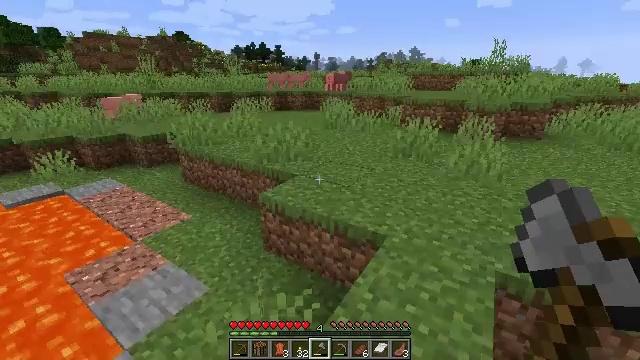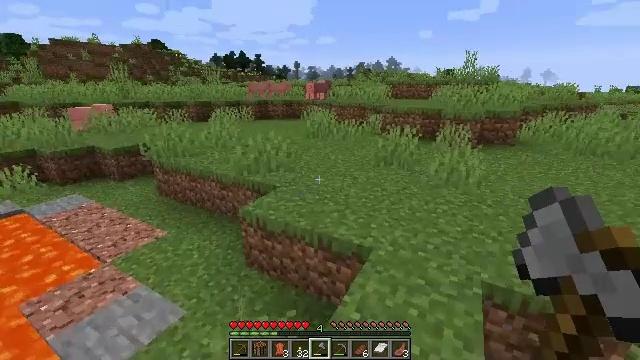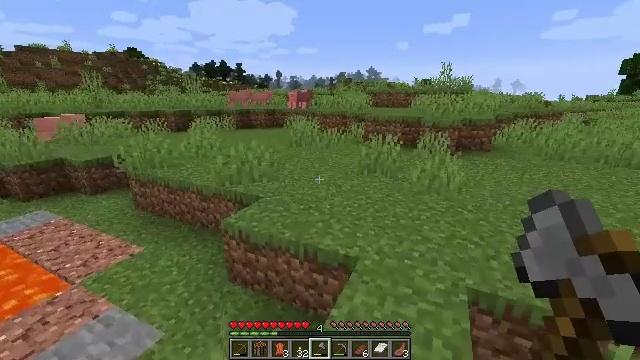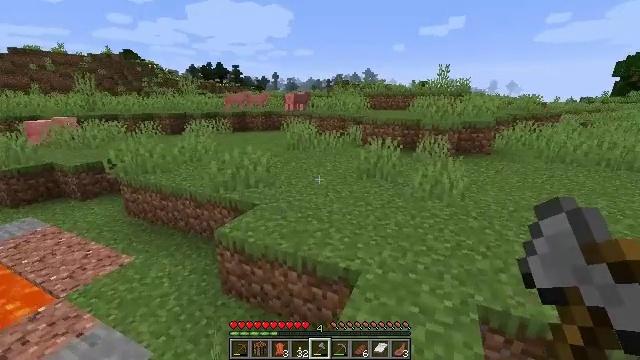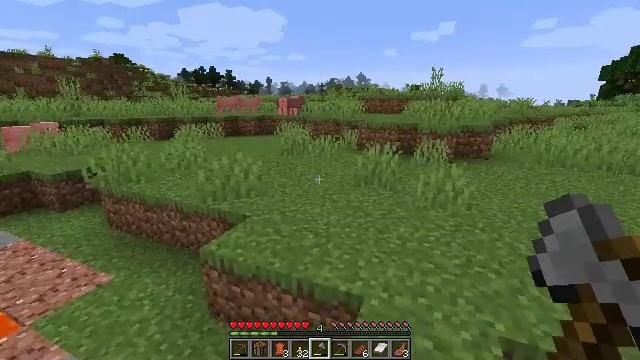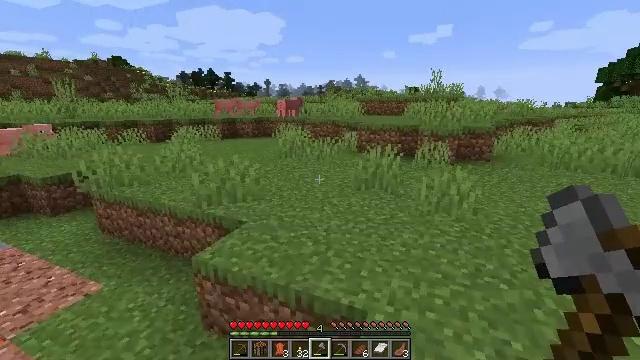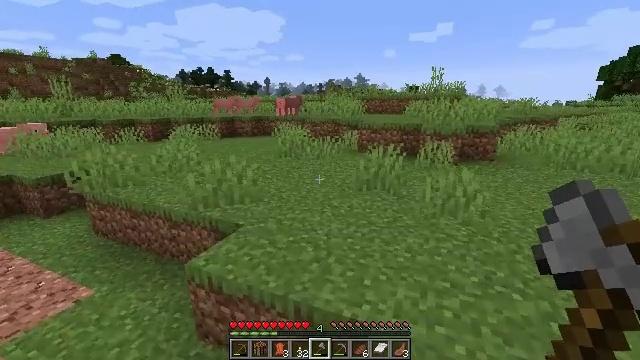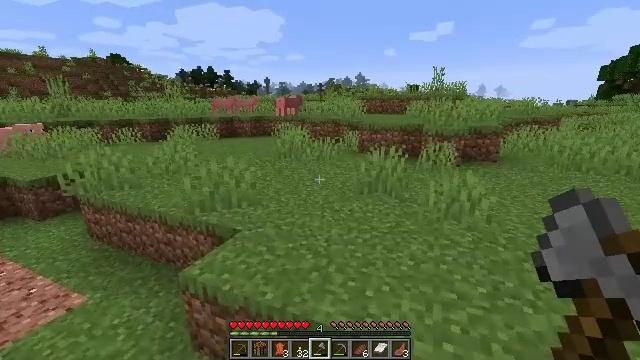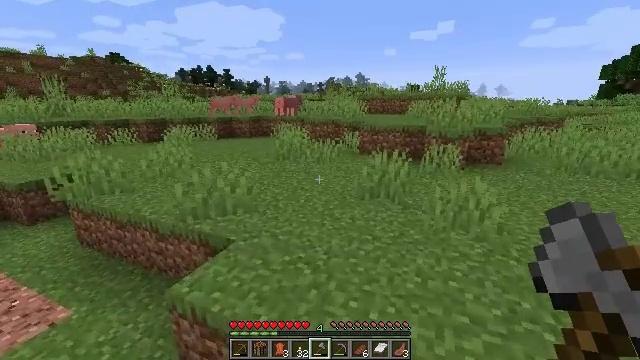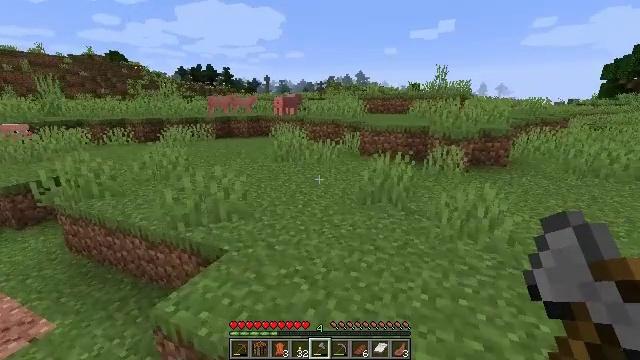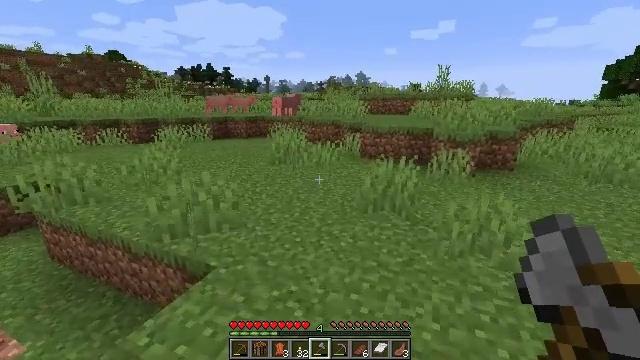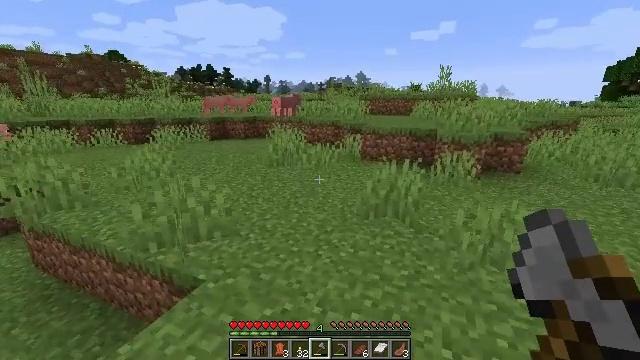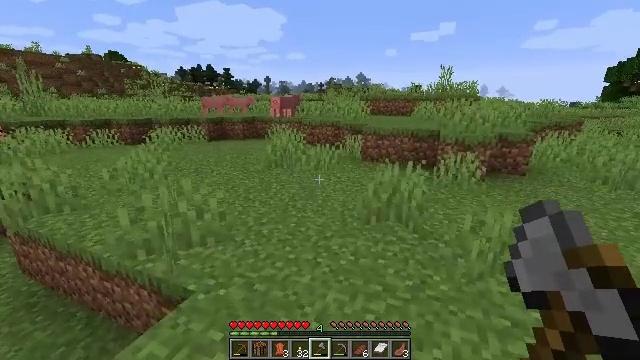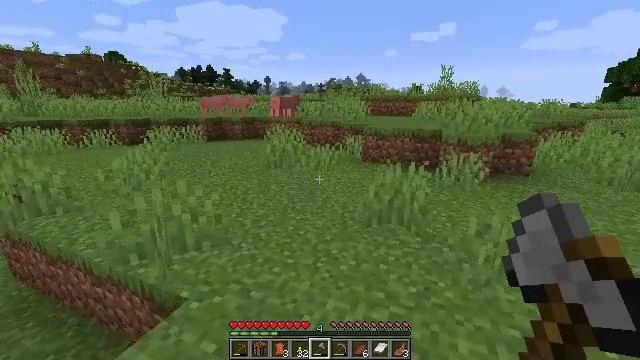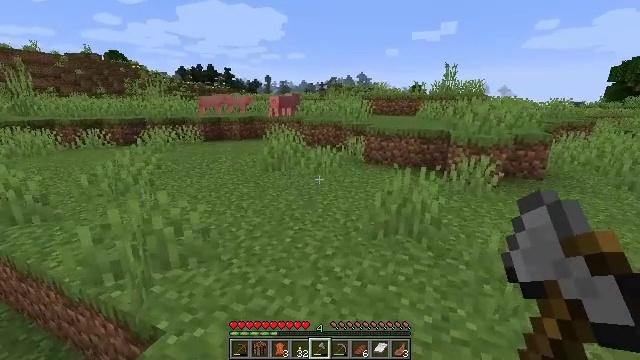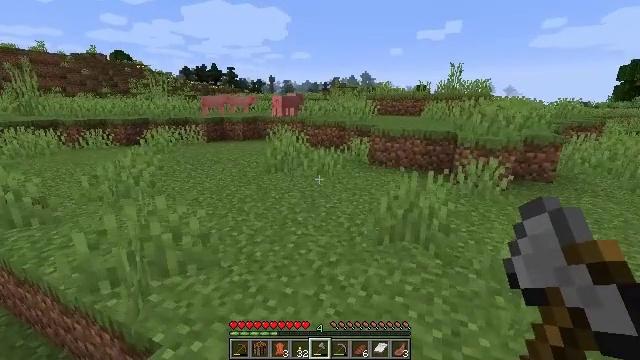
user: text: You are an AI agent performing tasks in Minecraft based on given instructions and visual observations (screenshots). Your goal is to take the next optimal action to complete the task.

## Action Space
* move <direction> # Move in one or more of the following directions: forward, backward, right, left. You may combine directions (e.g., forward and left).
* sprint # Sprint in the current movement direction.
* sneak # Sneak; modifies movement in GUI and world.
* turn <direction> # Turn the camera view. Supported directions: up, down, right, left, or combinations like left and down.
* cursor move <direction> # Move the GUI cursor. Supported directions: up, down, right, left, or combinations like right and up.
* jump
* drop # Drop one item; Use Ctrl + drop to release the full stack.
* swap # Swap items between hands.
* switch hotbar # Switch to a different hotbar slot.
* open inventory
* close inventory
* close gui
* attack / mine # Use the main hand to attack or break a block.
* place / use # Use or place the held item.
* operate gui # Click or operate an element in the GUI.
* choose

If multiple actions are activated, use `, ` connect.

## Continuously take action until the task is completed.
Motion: motion action
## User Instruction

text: Collect dirt by holding left button.
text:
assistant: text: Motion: move forward, turn right and up
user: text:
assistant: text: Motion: move forward, turn right and up
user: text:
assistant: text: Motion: move forward
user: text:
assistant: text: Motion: move forward, turn right
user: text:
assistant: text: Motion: move forward
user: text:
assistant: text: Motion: move forward
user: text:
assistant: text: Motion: move forward
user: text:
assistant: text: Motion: move forward
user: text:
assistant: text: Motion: move forward
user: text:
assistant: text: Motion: move forward
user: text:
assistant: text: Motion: move forward
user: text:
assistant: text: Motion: move forward
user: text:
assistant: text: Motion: move forward
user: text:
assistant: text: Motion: move forward
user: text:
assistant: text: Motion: move forward
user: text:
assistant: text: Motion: move forward
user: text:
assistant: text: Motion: move forward
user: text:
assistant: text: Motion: move forward, sprint
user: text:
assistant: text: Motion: move forward, sprint
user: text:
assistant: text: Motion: move forward, sprint
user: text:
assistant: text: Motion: move forward, sprint
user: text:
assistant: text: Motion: move forward, sprint
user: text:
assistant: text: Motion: move forward, sprint, turn left
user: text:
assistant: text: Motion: move forward, sprint, turn left
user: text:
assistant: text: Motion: move forward, sprint, turn left
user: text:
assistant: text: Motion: move forward, sprint, turn left
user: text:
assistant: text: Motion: move forward, sprint, turn left
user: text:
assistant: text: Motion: move forward, sprint, turn left
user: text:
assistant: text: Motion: move forward, sprint, turn left
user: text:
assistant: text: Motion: move forward, sprint, turn left